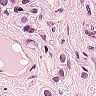
Metastatic tissue present: yes